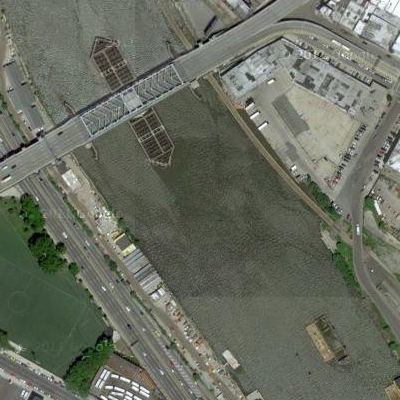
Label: dRiverLake